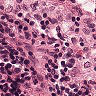
Metastatic tissue present: no